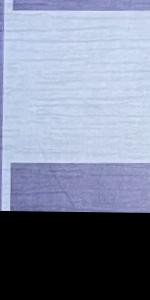
Label: Empty